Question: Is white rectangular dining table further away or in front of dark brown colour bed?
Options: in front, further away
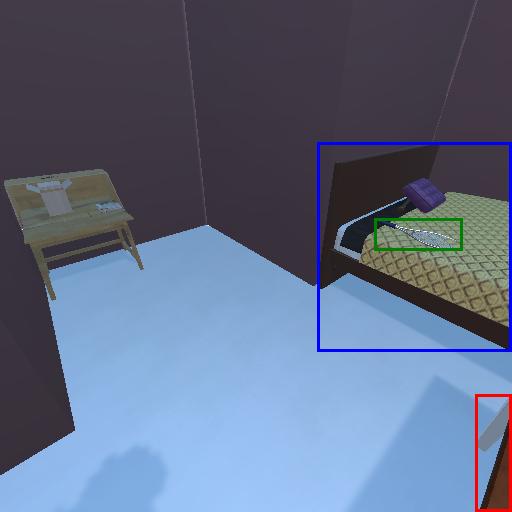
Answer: in front